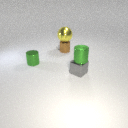
small gray metal cube below small green metal cylinder